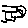
Label: flower